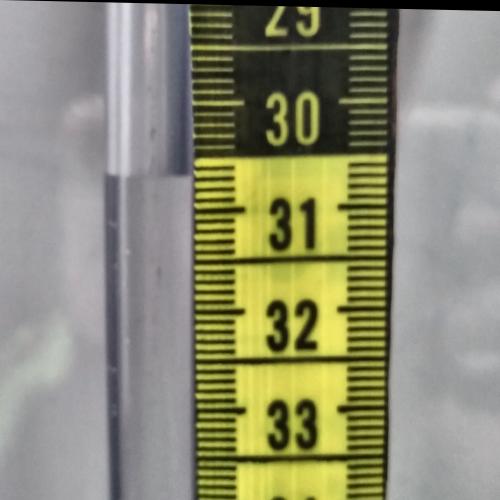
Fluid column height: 30.7 cm